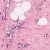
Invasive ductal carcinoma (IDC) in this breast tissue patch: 1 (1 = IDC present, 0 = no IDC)